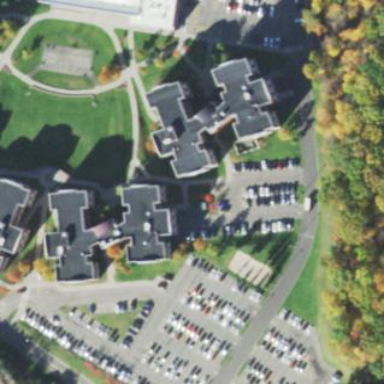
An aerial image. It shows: Parking area with surface.